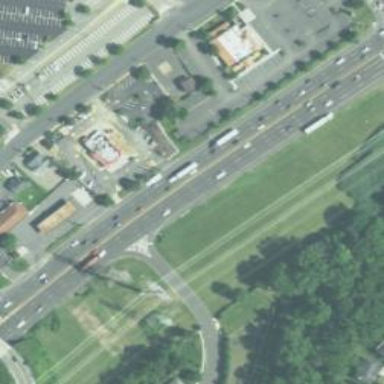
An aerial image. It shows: Trunk link highway.